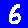
Digit: 6